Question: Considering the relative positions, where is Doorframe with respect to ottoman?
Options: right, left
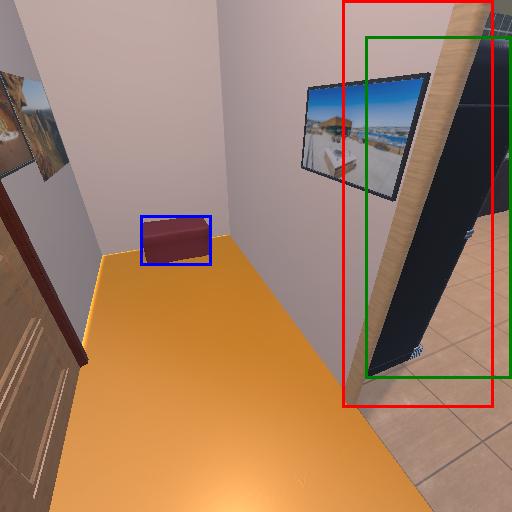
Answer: right